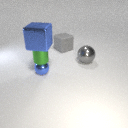
small blue metal sphere below small green metal cylinder